Question: I'm developing a notepad clone. I would like to implement a block select as in textpad (vertical selection). How would I do that?

EDIT:
I don't know what kind of detail should be added to this question. However this is my code. I need to add block select functionality to this textbox.
'''
<TextBox Name="txtContentBox"
Text="{Binding Content, UpdateSourceTrigger=PropertyChanged}"
VerticalAlignment="Stretch"
Background="White"
Foreground="#111111"
BorderThickness="0"
FontSize="{Binding FontSize}"
FontFamily="{Binding CurrentFont}"
FontStyle="{Binding IsItalic, Converter={StaticResource BoolToFontStyle}, ConverterParameter=Italic}"
FontWeight="{Binding IsBold, Converter={StaticResource BoolToFontWeight}, ConverterParameter=Bold}"
TextWrapping="{Binding IsWrap, Converter={StaticResource BoolToWrap}}"
SelectionBrush="#6674AAE2"
AcceptsReturn="True"
AcceptsTab="True"
VerticalScrollBarVisibility="Auto"
HorizontalScrollBarVisibility="Auto"
AllowDrop="True"
SnapsToDevicePixels="False"
MouseMove="txtContentBox_MouseMove"
PreviewMouseDown="txtContentBox_PreviewMouseDown"
PreviewMouseUp="txtContentBox_PreviewMouseUp">
<i:Interaction.Triggers>
<i:EventTrigger EventName="TextChanged">
<cmd:EventToCommand Command="{Binding HandleChangesCommand}" />
</i:EventTrigger>
<i:EventTrigger EventName="PreviewMouseWheel">
<cmd:EventToCommand Command="{Binding IncDecFontSizeCommand}"
PassEventArgsToCommand="True" />
</i:EventTrigger>
<i:EventTrigger EventName="Drop">
<cmd:EventToCommand Command="{Binding OpenCommand}"
PassEventArgsToCommand="True" />
</i:EventTrigger>
<i:EventTrigger EventName="PreviewDragEnter">
<cmd:EventToCommand Command="{Binding PreviewDraggedFileCommand}"
PassEventArgsToCommand="True" />
</i:EventTrigger>
<i:EventTrigger EventName="PreviewDragOver">
<cmd:EventToCommand Command="{Binding PreviewDraggedFileCommand}"
PassEventArgsToCommand="True" />
</i:EventTrigger>
</i:Interaction.Triggers>
</TextBox>
'''
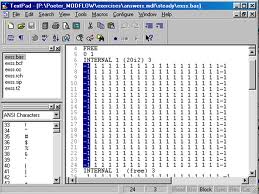
Answer: You can use <URL>. It's a native WPF editor that has this feature and many more.